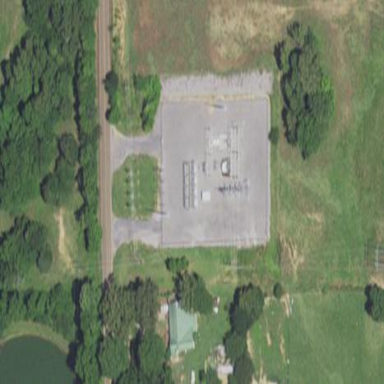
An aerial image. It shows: Distribution power substation secured by fence.